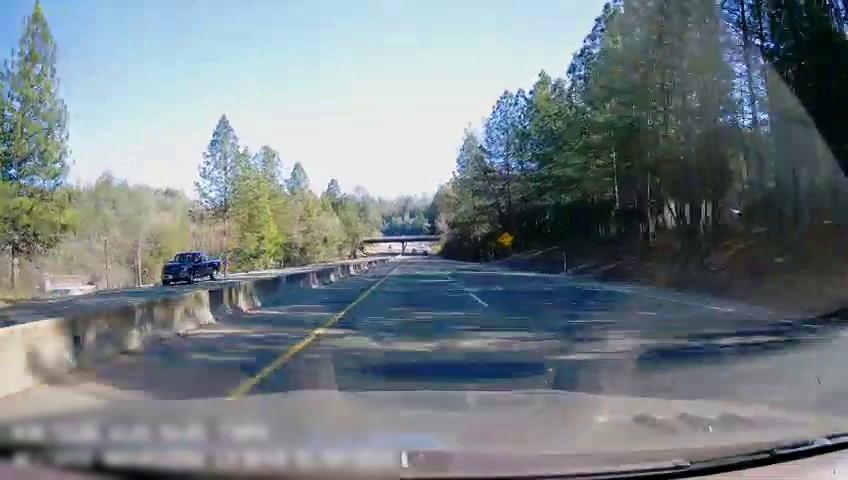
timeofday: Day
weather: Sunny
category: Drivable Space
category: Drivable Space
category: Vehicles | Truck
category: Lanes | Current Lane
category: Lanes | Current Lane
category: Lanes | Alternate Lane